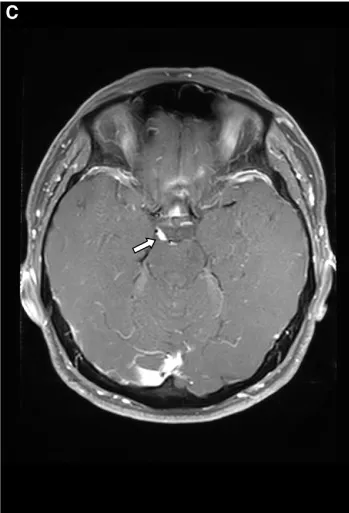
As well as coronal.
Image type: radiology (mri)